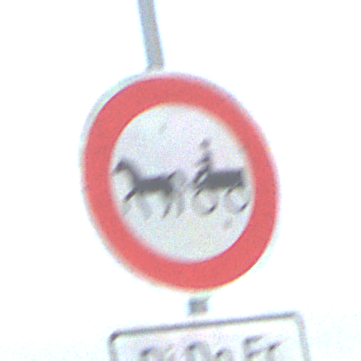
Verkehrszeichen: VerbotGespannfuhrwerke
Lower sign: ZeitangabenMitBeschraenkungAufWochentage3
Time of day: SunriseSunset
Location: Outdoor (RoadRail)
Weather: PartlyCloudy
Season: NotSpecified
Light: Natural